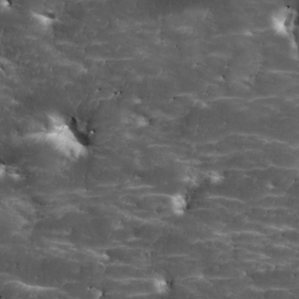
Label: non_frost